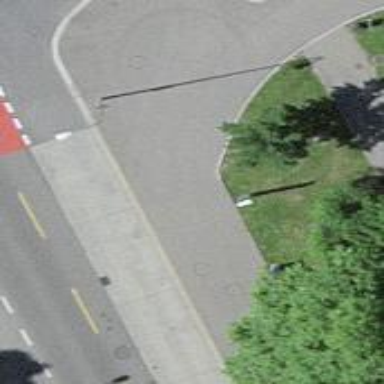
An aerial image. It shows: Bus stop with shelter. It is platform for public transport.